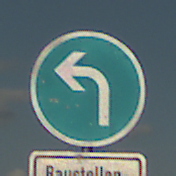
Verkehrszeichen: VorgeschriebeneFahrtrichtungLinks
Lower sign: SonstigeFahrzeugePersonengruppenFrei1
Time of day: Midday
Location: Outdoor (Beach)
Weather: PartlyCloudy
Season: NotSpecified
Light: Natural